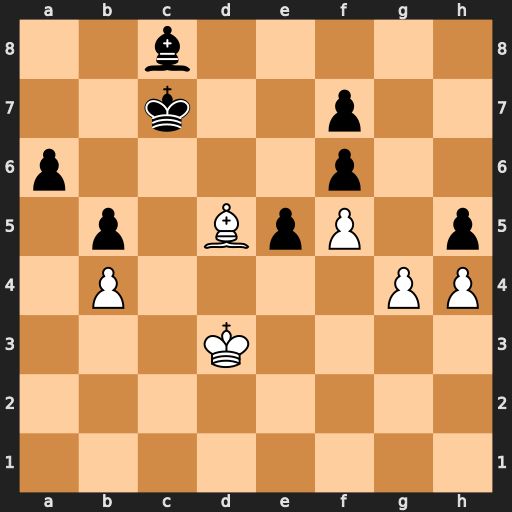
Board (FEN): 2b5/2k2p2/p4p2/1p1BpP1p/1P4PP/3K4/8/8
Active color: w
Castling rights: -
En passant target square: -
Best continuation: gxh5 Kd6 Be6 fxe6 h6